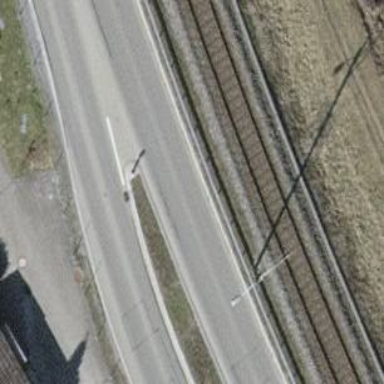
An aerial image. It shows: Guard rail.